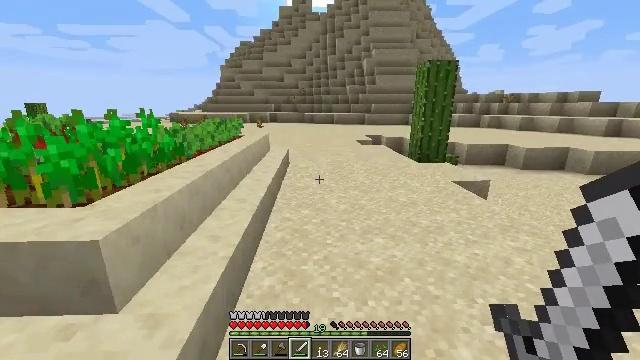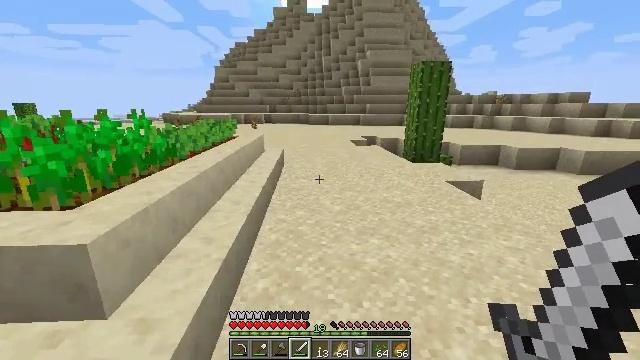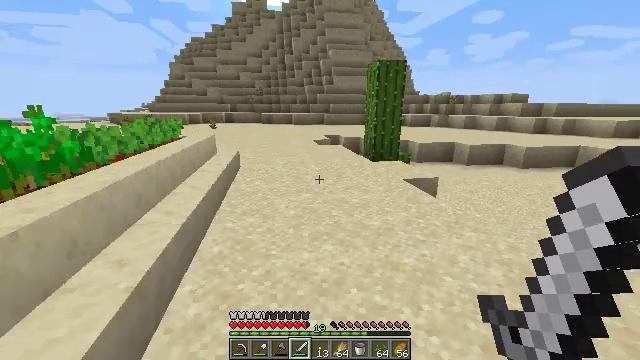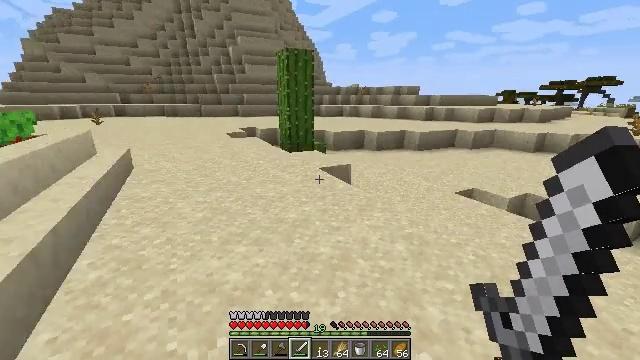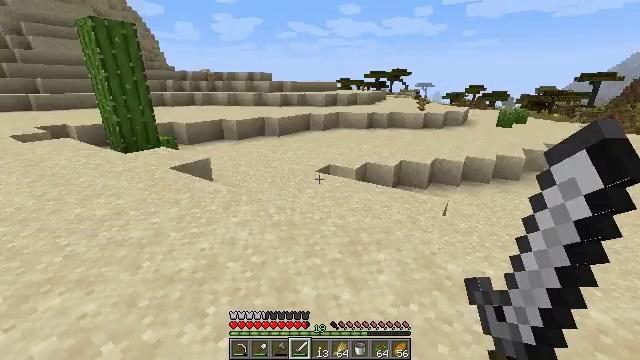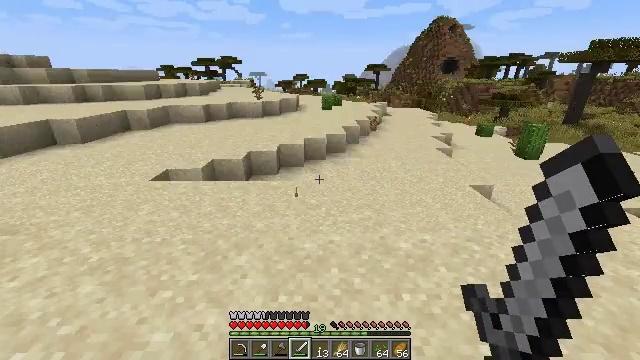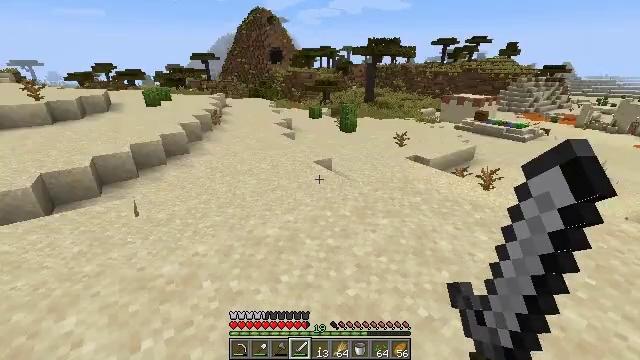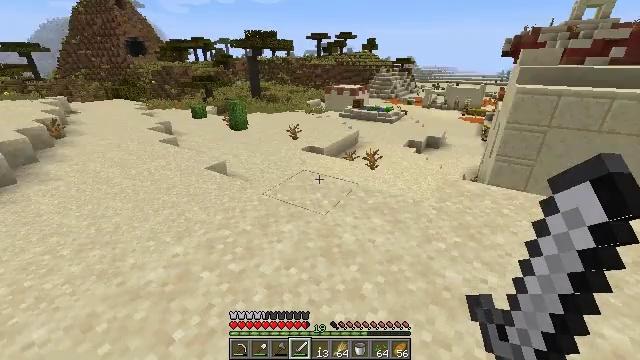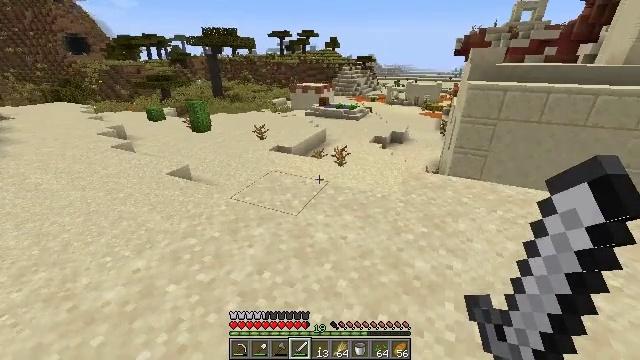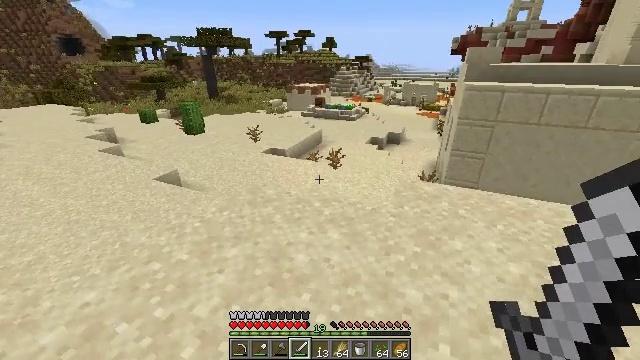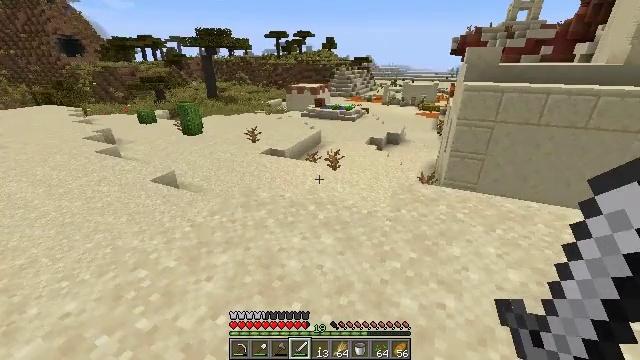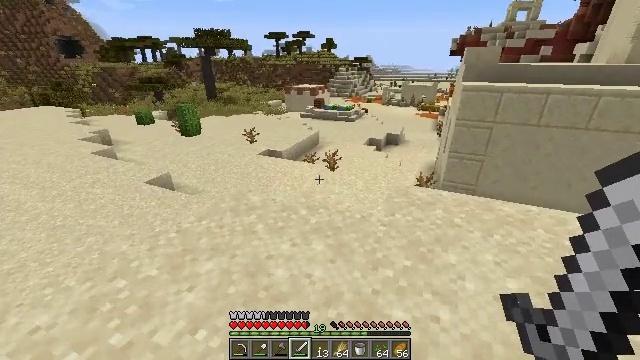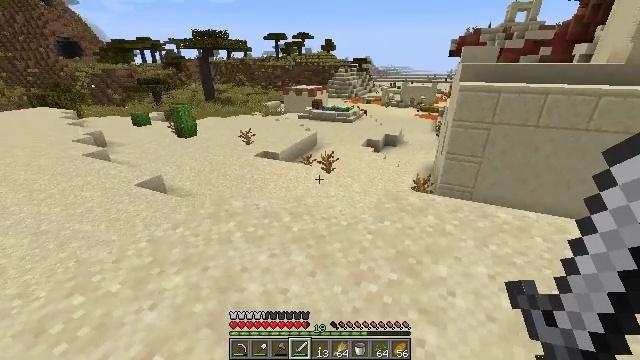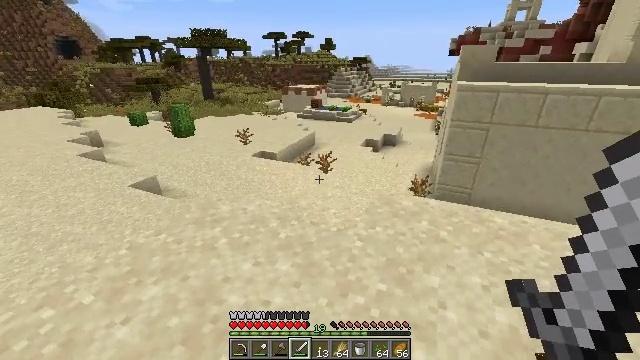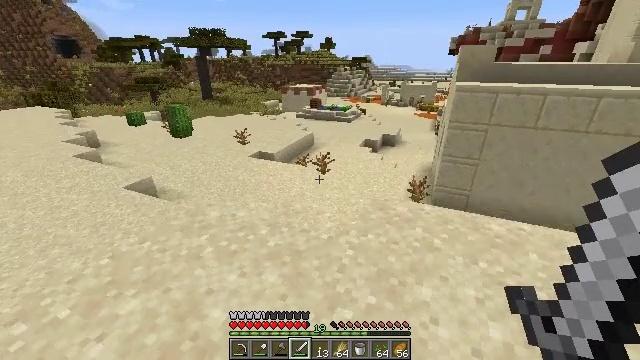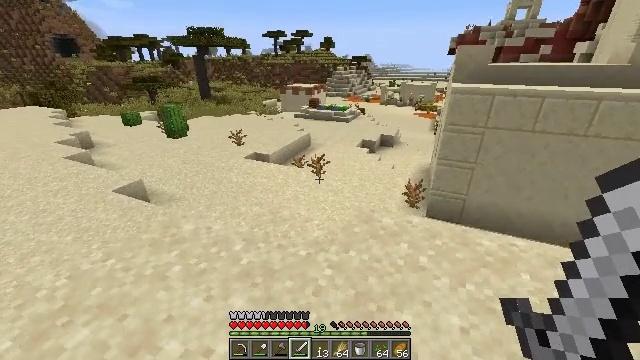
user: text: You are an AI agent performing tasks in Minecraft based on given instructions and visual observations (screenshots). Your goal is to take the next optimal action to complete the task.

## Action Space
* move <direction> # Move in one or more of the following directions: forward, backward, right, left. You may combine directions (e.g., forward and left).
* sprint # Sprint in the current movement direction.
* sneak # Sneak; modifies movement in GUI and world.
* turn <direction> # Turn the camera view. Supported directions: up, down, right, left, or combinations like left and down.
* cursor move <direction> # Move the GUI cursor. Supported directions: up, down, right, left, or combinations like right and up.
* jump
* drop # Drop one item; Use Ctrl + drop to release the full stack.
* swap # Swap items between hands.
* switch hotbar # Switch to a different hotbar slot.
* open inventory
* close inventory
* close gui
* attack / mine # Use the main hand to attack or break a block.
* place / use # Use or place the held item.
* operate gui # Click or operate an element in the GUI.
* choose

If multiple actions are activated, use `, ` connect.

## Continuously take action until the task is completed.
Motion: motion action
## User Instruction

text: drop lime bed
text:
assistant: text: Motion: move forward and move right, turn right, attack / mine
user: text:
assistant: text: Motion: move forward and move right, turn right, attack / mine
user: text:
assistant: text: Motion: move forward and move right, turn right and down, attack / mine
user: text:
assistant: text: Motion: move forward and move right, turn right and down, attack / mine
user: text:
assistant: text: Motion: move forward and move right, turn right and down, attack / mine
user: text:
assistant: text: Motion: move forward and move right, turn right and down, attack / mine
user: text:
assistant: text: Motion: move forward and move right, turn right and down, attack / mine
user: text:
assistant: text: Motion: move forward and move right, turn right, attack / mine
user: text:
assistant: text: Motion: move forward and move right, attack / mine
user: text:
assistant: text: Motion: move forward and move right, attack / mine
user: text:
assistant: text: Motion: move forward and move right, attack / mine
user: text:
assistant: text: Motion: move forward and move right, attack / mine
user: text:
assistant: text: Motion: move forward and move right, attack / mine
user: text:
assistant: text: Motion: move forward and move right, attack / mine
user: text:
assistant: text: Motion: move forward and move right, attack / mine
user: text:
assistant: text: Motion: move forward, attack / mine
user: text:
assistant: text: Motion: move forward, attack / mine
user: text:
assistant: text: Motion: move forward, attack / mine
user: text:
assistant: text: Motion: move forward, attack / mine
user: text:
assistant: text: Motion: move forward, attack / mine
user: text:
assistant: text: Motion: move forward, attack / mine
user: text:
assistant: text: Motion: move forward, attack / mine
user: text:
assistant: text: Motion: move forward, attack / mine
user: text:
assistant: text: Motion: move forward, attack / mine
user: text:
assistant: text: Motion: move forward, attack / mine
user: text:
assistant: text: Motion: attack / mine
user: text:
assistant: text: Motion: attack / mine
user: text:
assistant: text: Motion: attack / mine
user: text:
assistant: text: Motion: attack / mine
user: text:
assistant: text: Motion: attack / mine